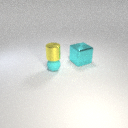
small cyan rubber sphere in front of large cyan metal cube